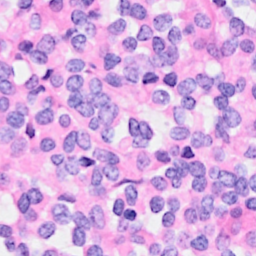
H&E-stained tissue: Breast